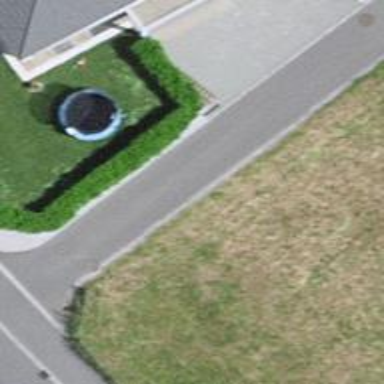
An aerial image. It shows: Driveway.